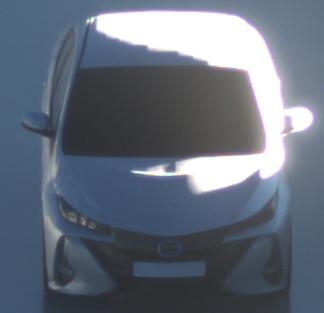
Make: Toyota
Model: Prius 1.8 Plug-In Hybrid
Detailed model: Prius (XW5) Plug-In
Model produced from: 2019/07
Model produced until: 2020/07
Doors: 5
Color: white
Road condition: wet road
Daytime: sunrise or sunset
Contrast: high contrast